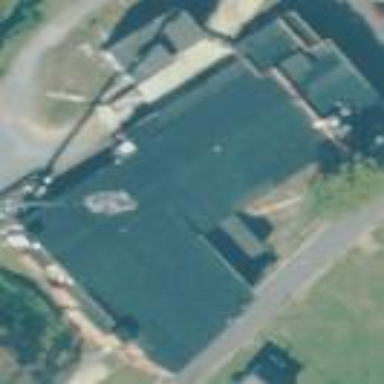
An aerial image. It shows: Pub with onsite brewery.